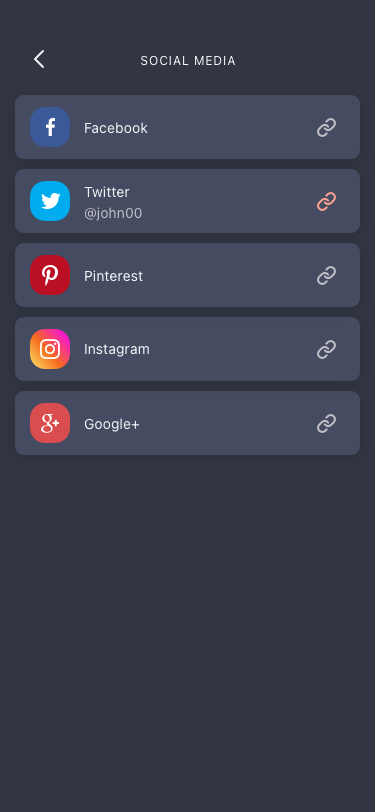
Text in this UI design:
Google+
Instagram
Pinterest
Twitter
@john00
Facebook
SOCIAL MEDIA